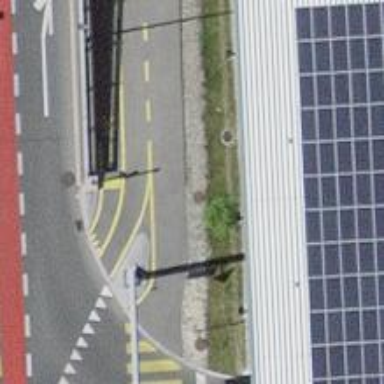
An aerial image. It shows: Road with traffic signals.